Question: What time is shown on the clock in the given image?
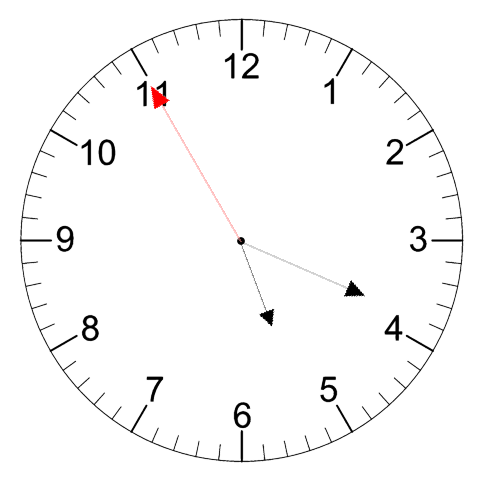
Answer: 05:18:55